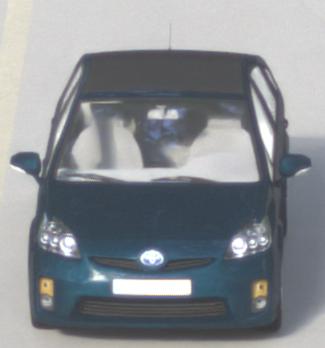
Make: Toyota
Model: Prius 1.5 Hybrid
Detailed model: Prius (HW2)
Model produced from: 2006/03
Model produced until: 2009/06
Doors: 5
Color: blue
Road condition: dry road
Daytime: morning or afternoon
Contrast: low contrast